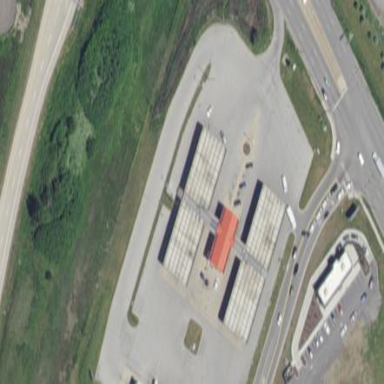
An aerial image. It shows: Fuel station.